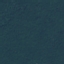
Land use / land cover class: Forest